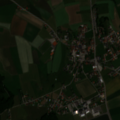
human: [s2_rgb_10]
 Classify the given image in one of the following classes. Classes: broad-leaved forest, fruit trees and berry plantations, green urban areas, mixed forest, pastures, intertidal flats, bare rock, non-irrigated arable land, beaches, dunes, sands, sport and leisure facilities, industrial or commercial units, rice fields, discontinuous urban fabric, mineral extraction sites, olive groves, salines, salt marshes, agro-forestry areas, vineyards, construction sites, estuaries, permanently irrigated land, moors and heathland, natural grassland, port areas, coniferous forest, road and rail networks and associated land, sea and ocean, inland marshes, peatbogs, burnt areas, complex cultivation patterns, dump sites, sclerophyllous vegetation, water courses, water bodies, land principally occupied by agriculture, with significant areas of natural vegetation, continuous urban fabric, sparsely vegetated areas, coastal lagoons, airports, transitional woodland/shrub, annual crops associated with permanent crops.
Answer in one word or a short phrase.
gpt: discontinuous urban fabric, non-irrigated arable land, pastures, complex cultivation patterns, broad-leaved forest, mixed forest